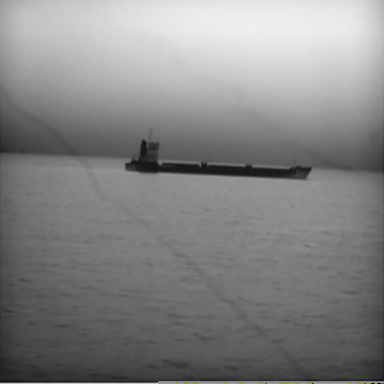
There is a liner in the infrared image.